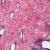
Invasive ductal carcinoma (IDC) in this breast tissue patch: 1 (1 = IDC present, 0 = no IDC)